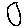
Label: circle